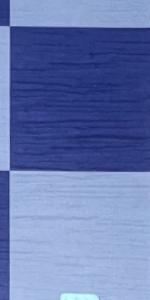
Label: Empty